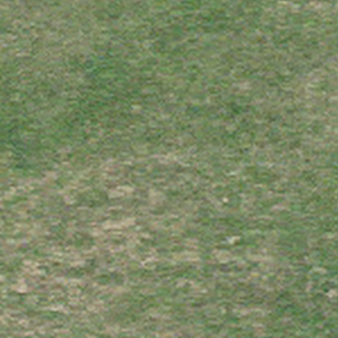
Label: other